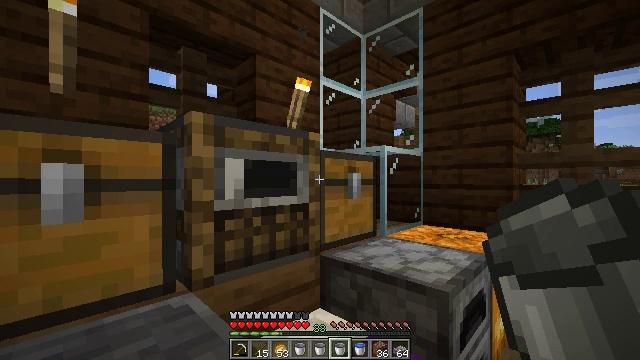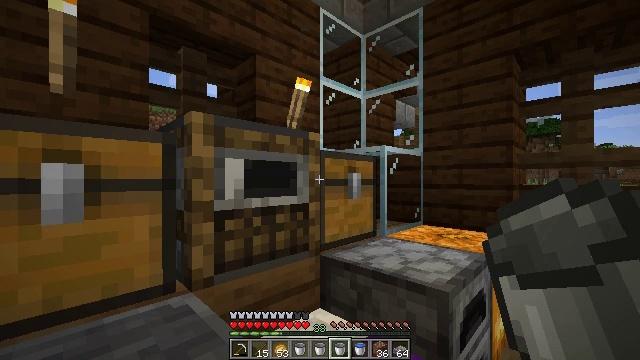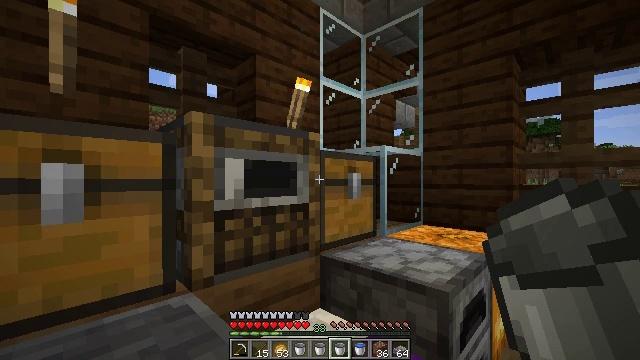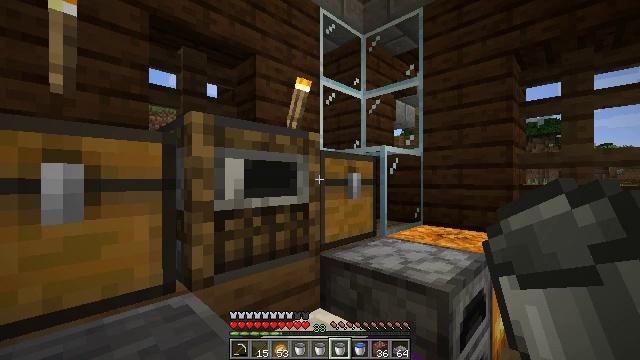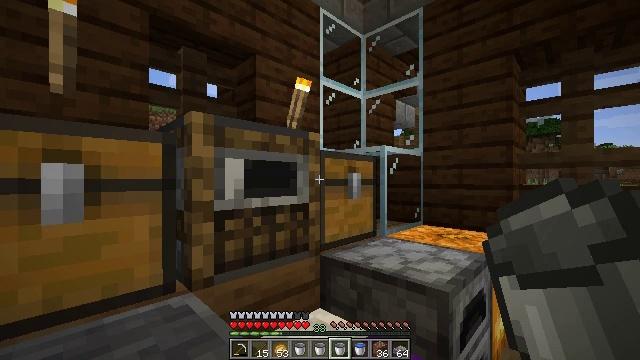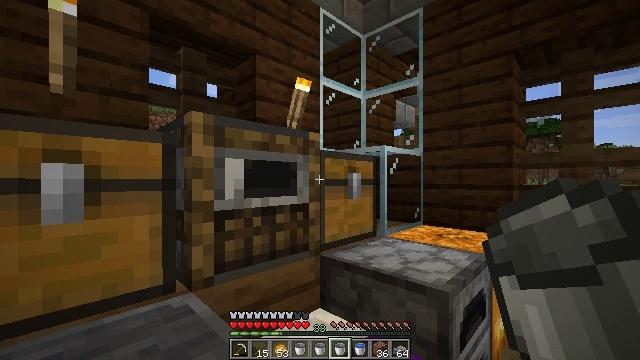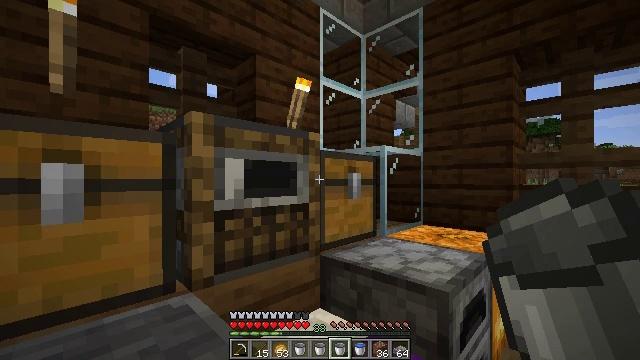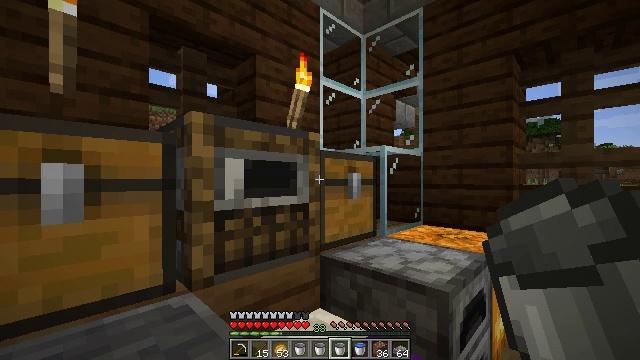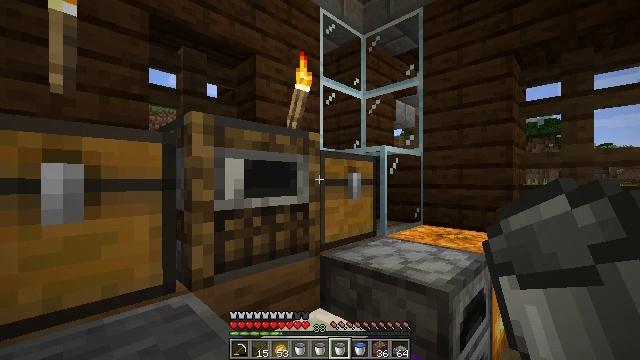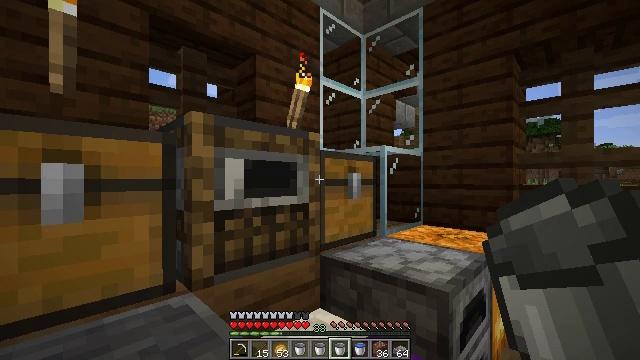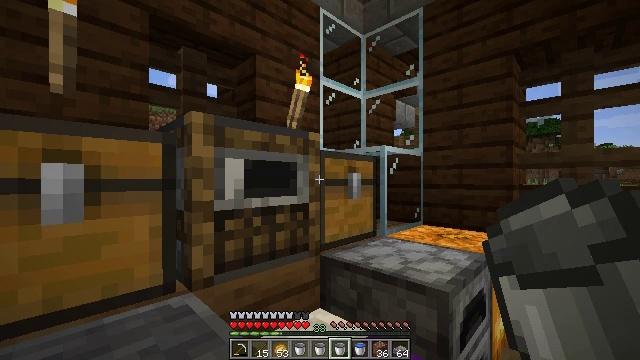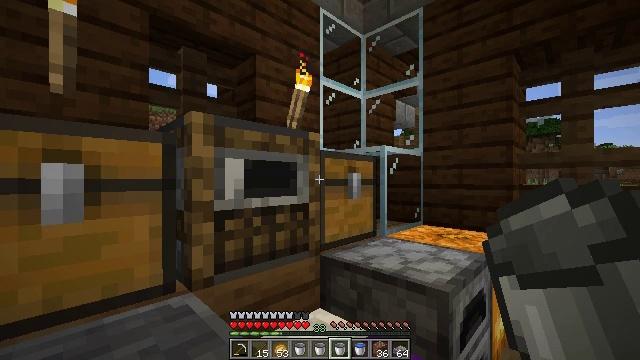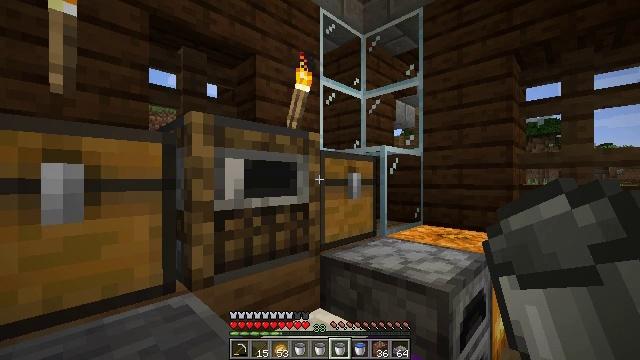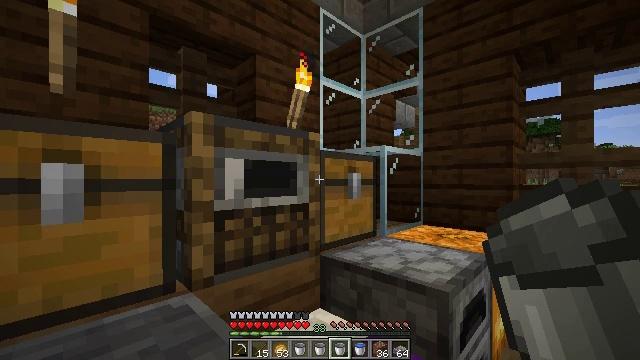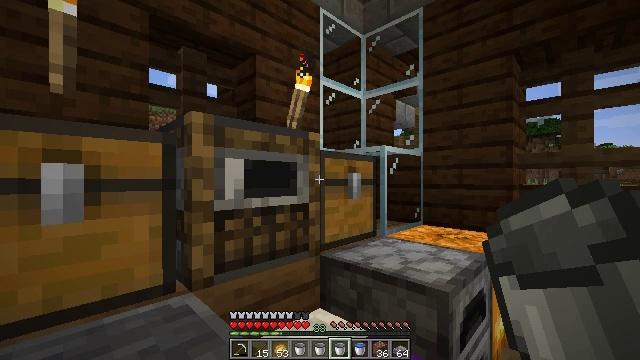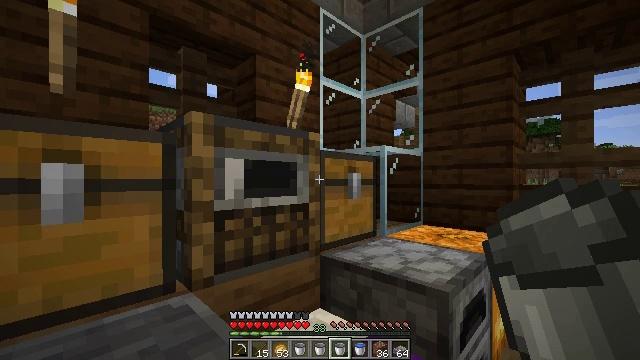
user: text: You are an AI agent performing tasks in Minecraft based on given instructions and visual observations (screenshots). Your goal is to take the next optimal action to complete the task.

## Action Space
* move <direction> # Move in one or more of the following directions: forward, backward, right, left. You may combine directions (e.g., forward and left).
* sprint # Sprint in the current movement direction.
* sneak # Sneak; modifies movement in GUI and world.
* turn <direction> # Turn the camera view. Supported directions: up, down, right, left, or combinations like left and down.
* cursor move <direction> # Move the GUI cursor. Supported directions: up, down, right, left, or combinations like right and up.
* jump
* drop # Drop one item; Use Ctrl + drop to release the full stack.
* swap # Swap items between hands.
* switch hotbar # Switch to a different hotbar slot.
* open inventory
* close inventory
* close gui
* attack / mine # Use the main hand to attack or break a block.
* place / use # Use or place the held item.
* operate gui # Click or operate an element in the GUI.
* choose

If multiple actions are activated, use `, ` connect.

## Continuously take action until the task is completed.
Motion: motion action
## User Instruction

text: Gather spruce leaves to collect foliage.
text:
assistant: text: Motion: no_op
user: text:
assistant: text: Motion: no_op
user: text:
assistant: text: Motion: no_op
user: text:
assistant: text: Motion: no_op
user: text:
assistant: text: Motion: no_op
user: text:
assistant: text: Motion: no_op
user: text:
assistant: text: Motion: no_op
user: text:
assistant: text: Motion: no_op
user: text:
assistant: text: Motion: no_op
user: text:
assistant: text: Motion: no_op
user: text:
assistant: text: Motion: no_op
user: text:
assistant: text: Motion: no_op
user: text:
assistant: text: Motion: no_op
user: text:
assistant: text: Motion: no_op
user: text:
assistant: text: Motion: no_op
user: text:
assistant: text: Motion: no_op
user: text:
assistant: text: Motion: no_op
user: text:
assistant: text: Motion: no_op
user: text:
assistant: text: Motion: no_op
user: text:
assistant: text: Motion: no_op
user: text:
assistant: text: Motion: no_op
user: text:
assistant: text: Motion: no_op
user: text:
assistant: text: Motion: no_op
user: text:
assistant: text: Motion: no_op
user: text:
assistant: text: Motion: no_op
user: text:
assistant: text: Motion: no_op
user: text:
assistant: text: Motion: no_op
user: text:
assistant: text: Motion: no_op
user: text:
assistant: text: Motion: no_op
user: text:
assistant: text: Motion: no_op